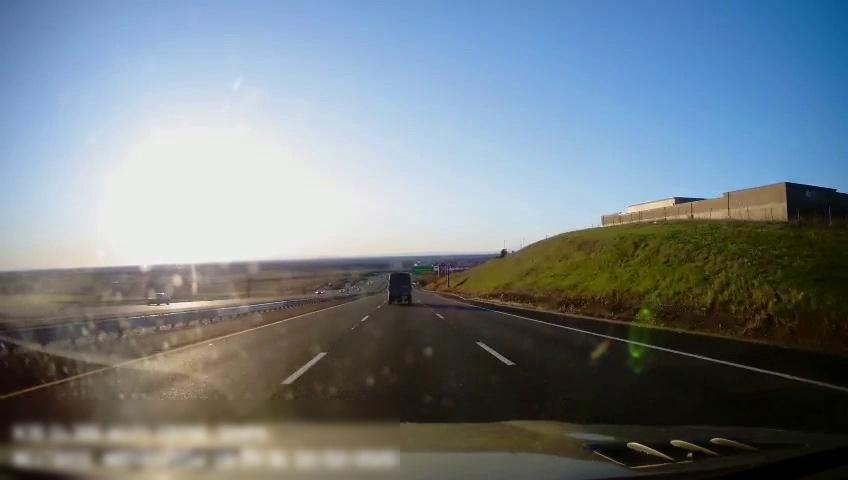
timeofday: Day
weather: Sunny
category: Drivable Space
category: Drivable Space
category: Vehicles | Truck
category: Vehicles | Car
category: Lanes | Current Lane
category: Lanes | Current Lane
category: Lanes | Alternate Lane
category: Lanes | Alternate Lane
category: Traffic | Signs